Question: I have an orphan user in sql server and I want to get the login name not the user name because they are not the same, I didn't find a solution that correspond to my needs.

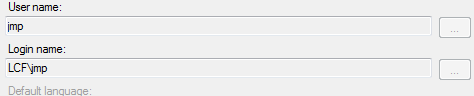
Answer: '''
execute as login = 'LCF\jmp'
select distinct name
from sys.login_token
where principal_id > 0
and type = 'WINDOWS GROUP';
'''